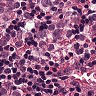
Metastatic tissue present: yes